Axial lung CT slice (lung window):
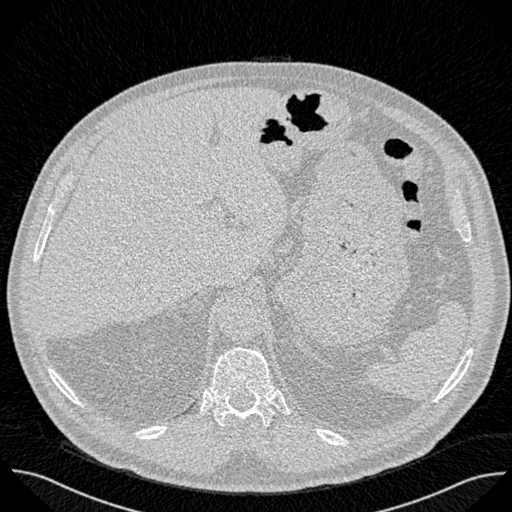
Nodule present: no